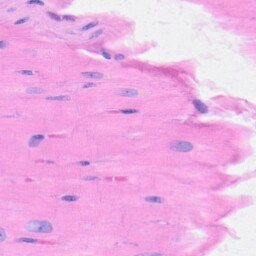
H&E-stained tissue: Heart